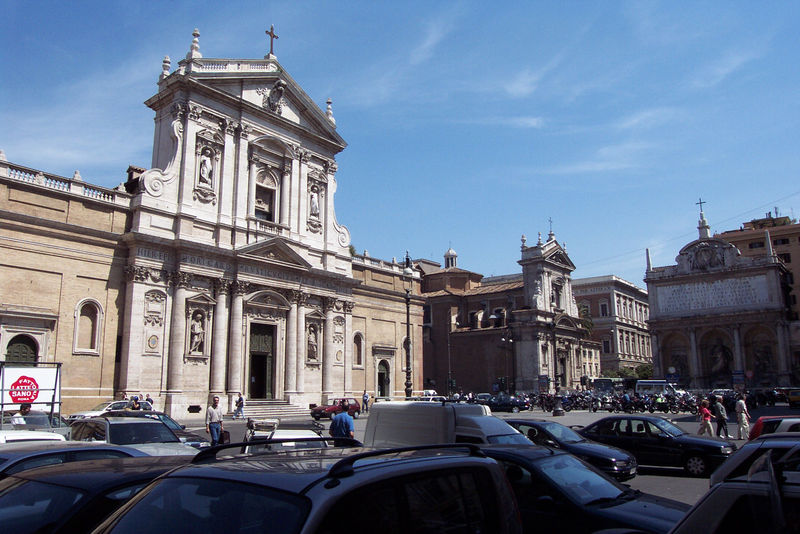
Titel: Vorgesetzte Fassade von Santa Susanna in Rom
Künstler: Carlo Maderno
Standort: Rom, S. Susanna (EU - I - Latium)
Schlagwörter: blau, himmel, schatten, weiß, menschen, stadt, fenster, laterne, säulen, tür, gebäude, beige, menge, kirche, fassade, italien, platz, geländer, stufen, tor, foto, kirchen, eingang, gerüst, kreuz, kabel, rom, verkehr, autos, parkplatz, piazza, parken, transporter, parlplatz